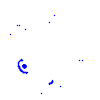
Particle: pion